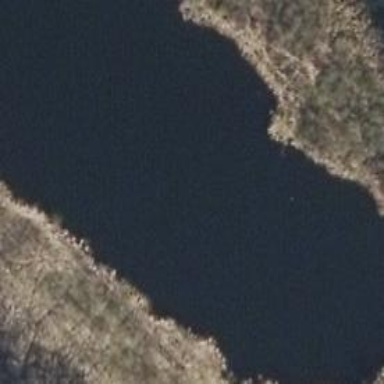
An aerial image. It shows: Lake with natural water.